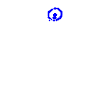
Particle: proton